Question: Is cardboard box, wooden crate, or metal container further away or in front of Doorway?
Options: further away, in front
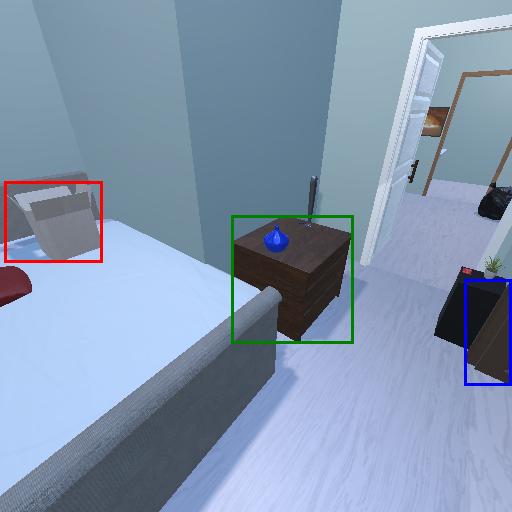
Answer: further away